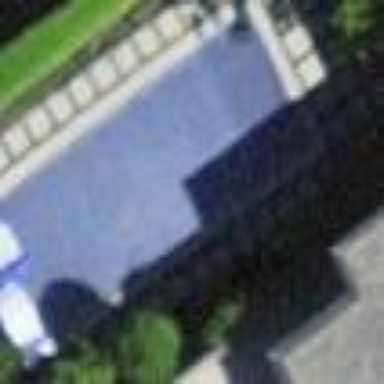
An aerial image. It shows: Swimming pool located in leisure land.